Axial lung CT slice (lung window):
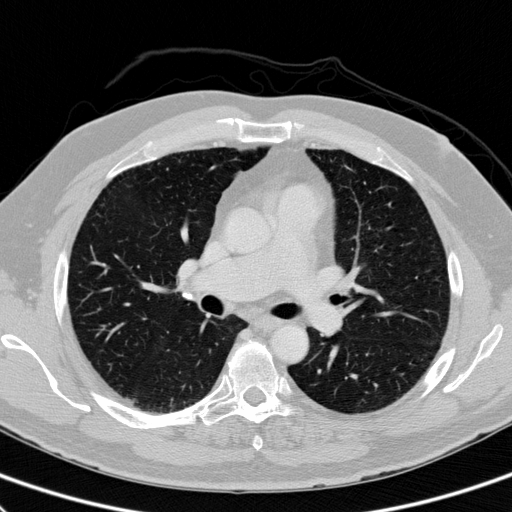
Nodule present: no